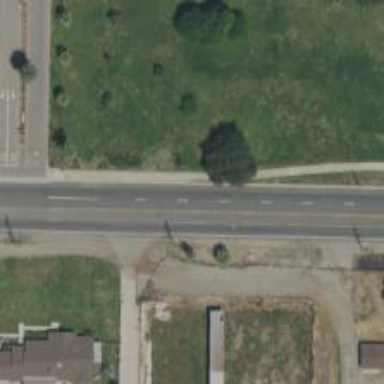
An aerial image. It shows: Secondary road.